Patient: sex M, age 45
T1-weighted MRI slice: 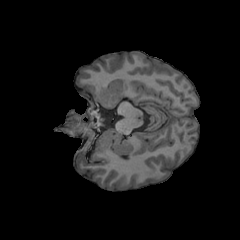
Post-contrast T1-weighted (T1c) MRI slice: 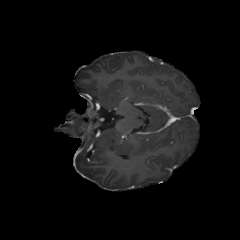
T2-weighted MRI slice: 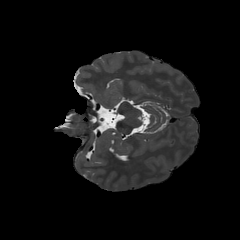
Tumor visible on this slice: no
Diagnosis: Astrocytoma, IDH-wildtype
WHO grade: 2